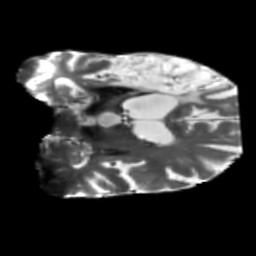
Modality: T2w
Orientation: coronal
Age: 71
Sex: male
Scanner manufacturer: siemens
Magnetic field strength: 3 T
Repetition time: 5.47 s
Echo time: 0.0854 s